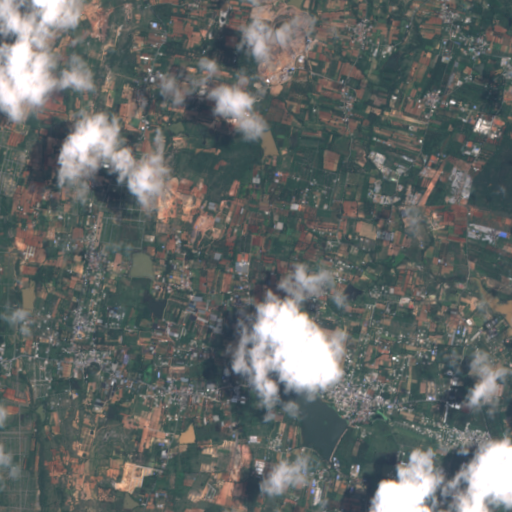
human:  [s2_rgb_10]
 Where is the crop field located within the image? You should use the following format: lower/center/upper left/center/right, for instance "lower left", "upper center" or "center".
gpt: The crop field is located in the lower right of the image.
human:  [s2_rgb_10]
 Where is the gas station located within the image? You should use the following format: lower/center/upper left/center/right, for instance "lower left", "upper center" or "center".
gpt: The gas station is located in the upper right of the image.
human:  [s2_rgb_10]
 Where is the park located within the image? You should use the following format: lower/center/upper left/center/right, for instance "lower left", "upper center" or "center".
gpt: The park is located in the lower left of the image.
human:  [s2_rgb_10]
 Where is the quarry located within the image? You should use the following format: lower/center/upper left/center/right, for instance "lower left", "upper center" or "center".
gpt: The quarry is located in the upper right of the image.
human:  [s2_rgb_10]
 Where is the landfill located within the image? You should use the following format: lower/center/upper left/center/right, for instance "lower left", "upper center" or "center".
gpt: There is no landfill in the image.